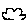
Label: cloud